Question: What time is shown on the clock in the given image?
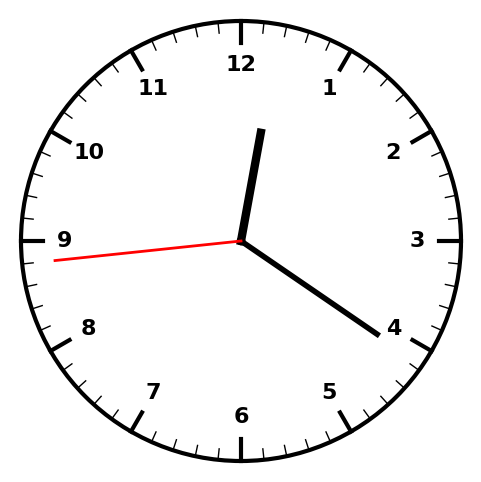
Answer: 12:20:44